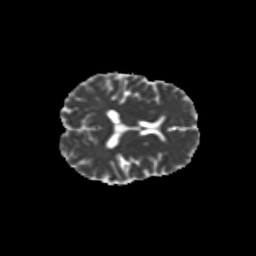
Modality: MD
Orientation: axial
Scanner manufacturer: siemens
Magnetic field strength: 3 T
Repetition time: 9.2 s
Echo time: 0.084 s